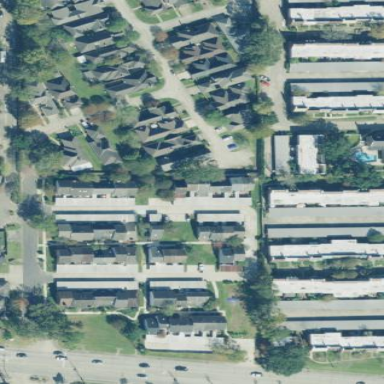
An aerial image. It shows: Residential area consisting of condominiums.